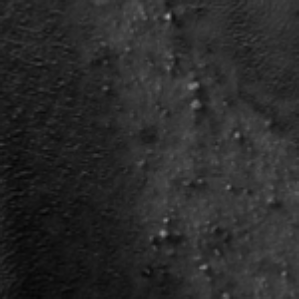
Label: frost